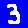
Digit: 3